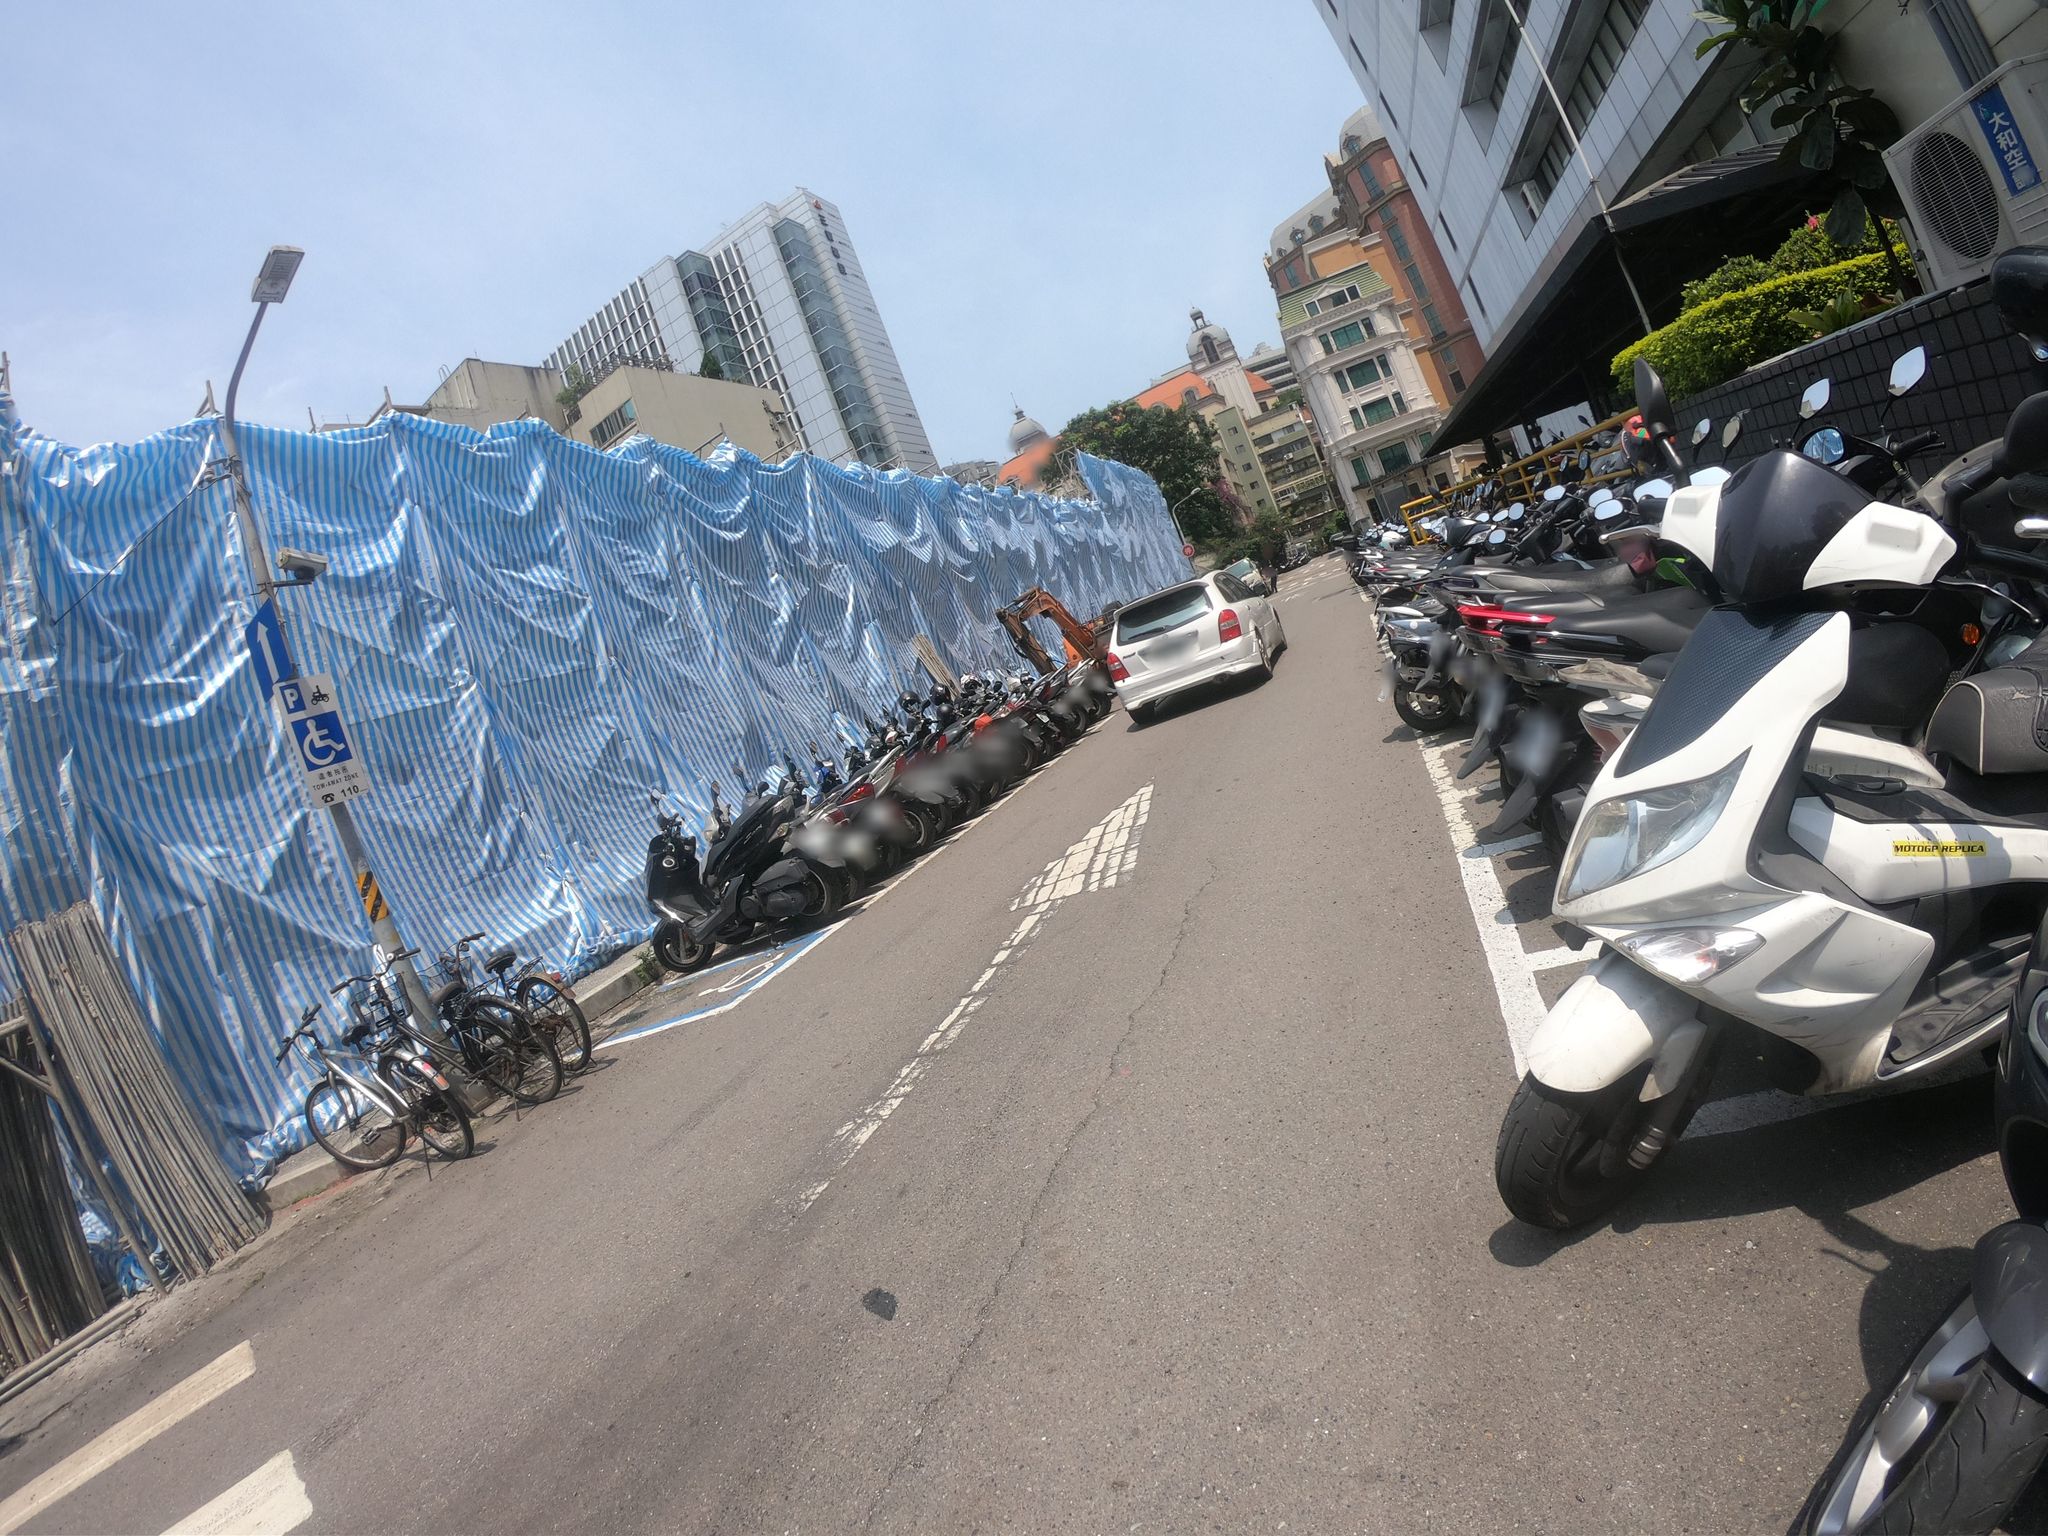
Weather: clear
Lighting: day
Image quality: good
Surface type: cycling surface
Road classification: residential
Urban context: urban centre
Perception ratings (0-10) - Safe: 3.44, Lively: 8.66, Beautiful: 6.24, Boring: 5.02, Depressing: 4, Wealthy: 5.28